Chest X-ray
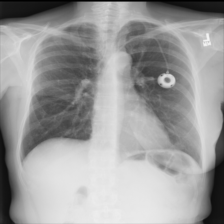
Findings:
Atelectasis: negative
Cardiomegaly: negative
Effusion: negative
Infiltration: negative
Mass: negative
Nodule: negative
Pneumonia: negative
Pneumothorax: negative
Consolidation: negative
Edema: negative
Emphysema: negative
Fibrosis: negative
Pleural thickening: negative
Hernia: negative